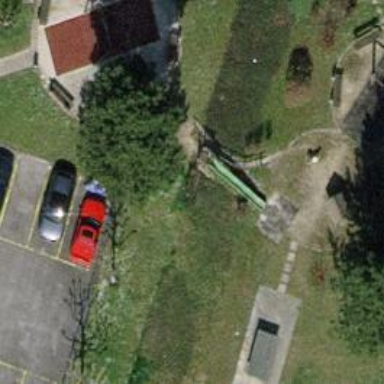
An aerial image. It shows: Playground with slide.